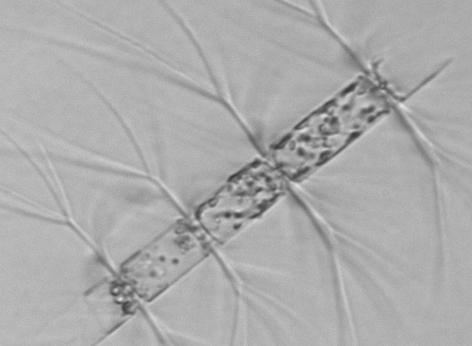
Label: Bacteriastrum